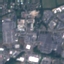
Land use / land cover class: Industrial